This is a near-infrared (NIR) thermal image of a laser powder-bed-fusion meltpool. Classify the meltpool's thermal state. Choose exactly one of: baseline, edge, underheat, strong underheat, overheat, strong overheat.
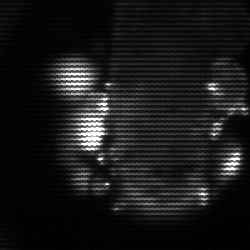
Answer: strong underheat